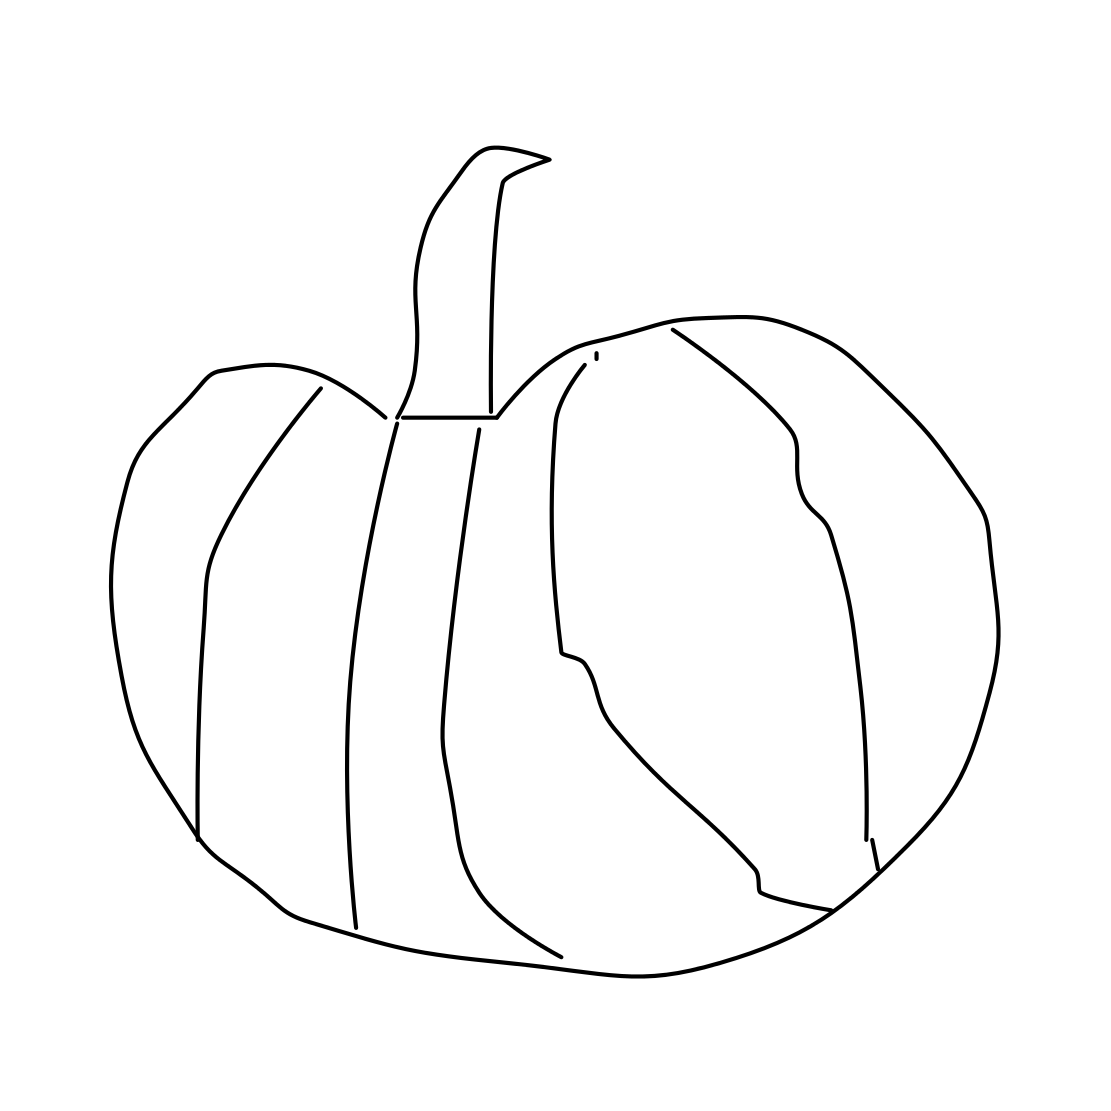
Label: pumpkin